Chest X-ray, PA view. Patient: 50 years old, sex M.
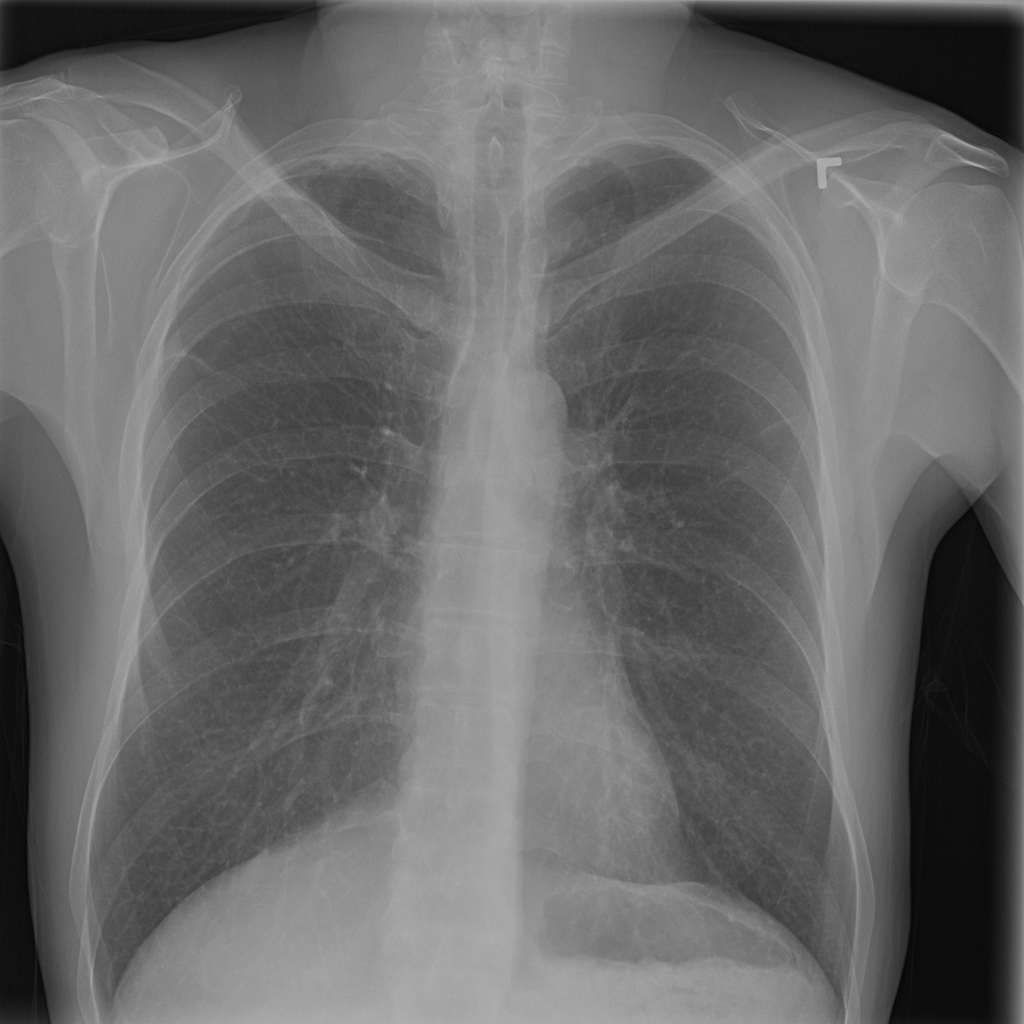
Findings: Atelectasis